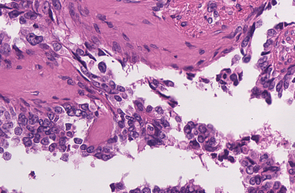
Tumor epithelial tissue: yes
Tumor-associated stroma tissue: yes
Normal tissue: no